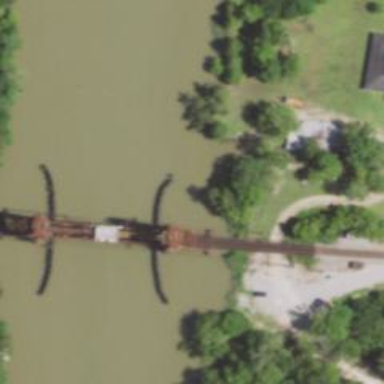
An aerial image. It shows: Lift bridge for railways.